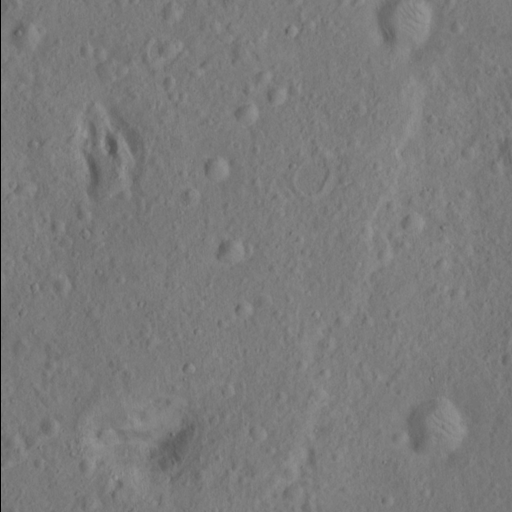
Objects detected: cone